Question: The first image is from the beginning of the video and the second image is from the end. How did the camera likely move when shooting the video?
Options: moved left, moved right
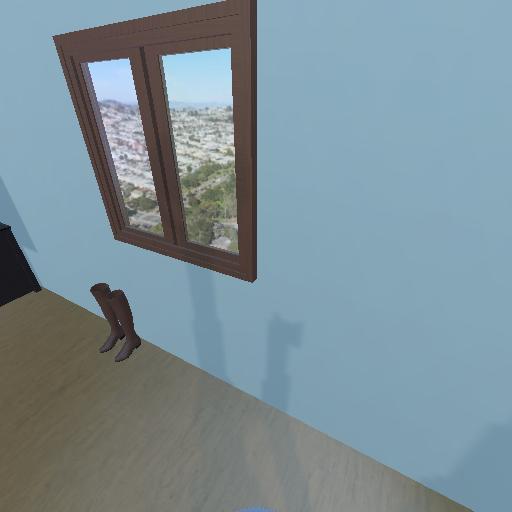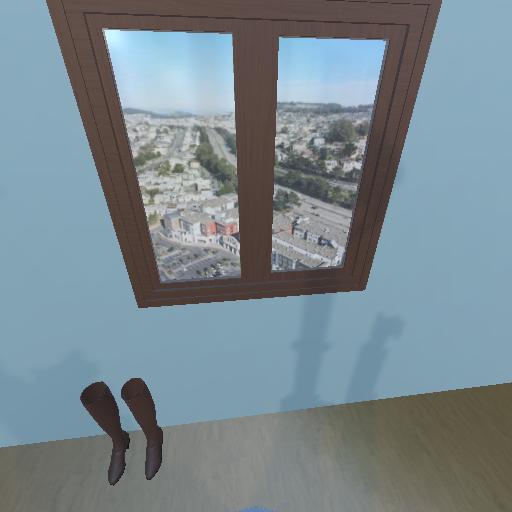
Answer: moved left